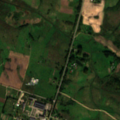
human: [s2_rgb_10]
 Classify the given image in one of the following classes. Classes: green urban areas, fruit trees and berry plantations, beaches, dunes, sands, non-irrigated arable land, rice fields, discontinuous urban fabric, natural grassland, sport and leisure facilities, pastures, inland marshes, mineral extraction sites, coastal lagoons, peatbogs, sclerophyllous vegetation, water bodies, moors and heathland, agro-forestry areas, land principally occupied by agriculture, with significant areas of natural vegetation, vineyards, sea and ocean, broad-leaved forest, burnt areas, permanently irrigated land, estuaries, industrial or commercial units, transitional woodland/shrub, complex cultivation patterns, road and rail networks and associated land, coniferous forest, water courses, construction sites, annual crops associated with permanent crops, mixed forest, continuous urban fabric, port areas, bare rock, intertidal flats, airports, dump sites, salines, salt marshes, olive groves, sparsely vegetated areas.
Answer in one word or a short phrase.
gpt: non-irrigated arable land, pastures, complex cultivation patterns, land principally occupied by agriculture, with significant areas of natural vegetation, water bodies